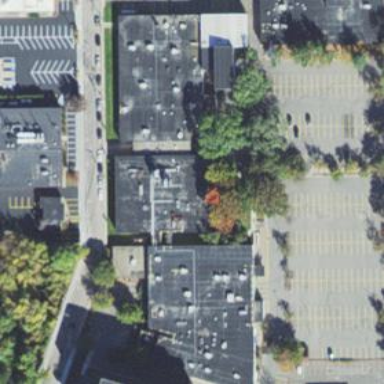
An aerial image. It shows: Office building.